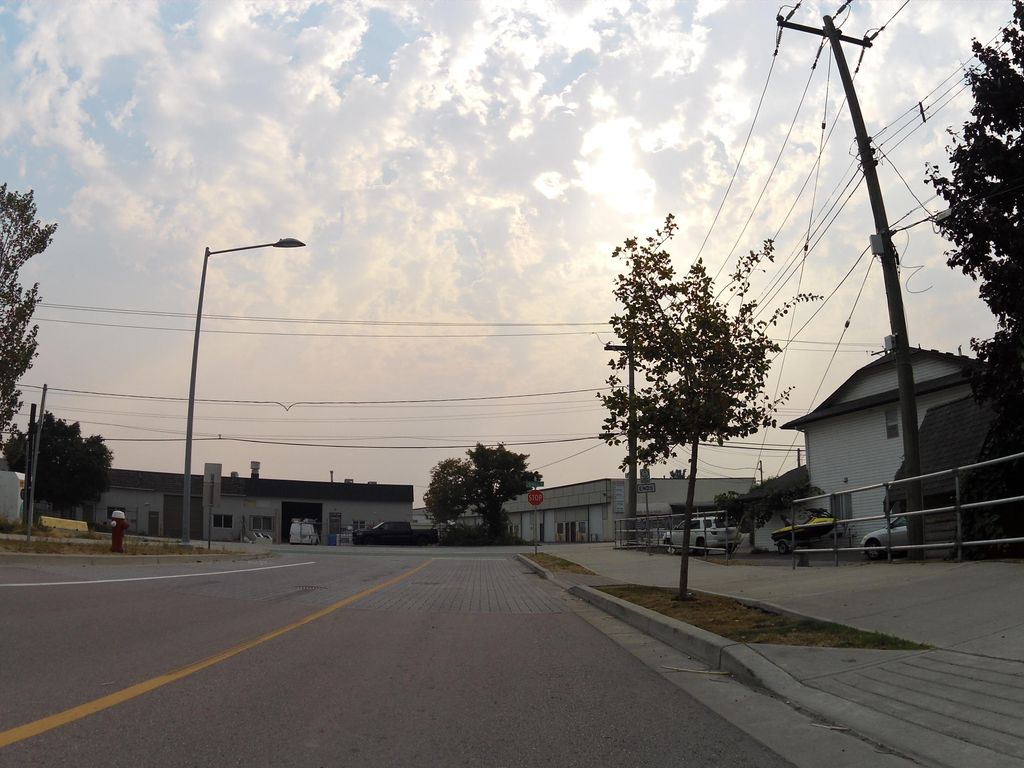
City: vancouver